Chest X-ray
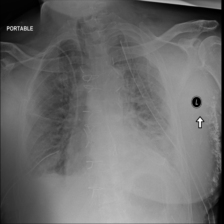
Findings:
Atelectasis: negative
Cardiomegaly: negative
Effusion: negative
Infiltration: positive
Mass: negative
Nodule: negative
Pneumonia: negative
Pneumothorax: negative
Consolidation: negative
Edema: negative
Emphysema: negative
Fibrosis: negative
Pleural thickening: negative
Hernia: negative